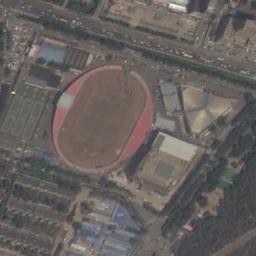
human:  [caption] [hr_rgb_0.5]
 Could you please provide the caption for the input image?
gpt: The stadium is on the bare land next to some buildings and trees .

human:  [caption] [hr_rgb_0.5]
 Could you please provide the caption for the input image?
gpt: This stadium has a row of silver signs on each side .

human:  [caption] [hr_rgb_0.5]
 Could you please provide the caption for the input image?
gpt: Many buildings of different shapes are beside the stadium .

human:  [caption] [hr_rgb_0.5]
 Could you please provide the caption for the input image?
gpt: Oval gym is enclosed in the middle of a residential area .

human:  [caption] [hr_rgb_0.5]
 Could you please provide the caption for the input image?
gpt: There are some green trees beside the stadium .